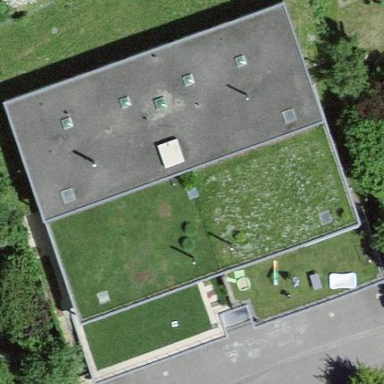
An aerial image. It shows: Building.